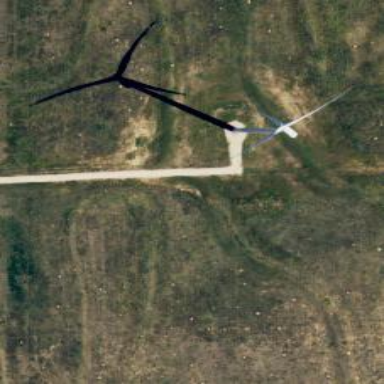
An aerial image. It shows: Wind generator powered by horizontal-axis wind turbine.